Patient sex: M
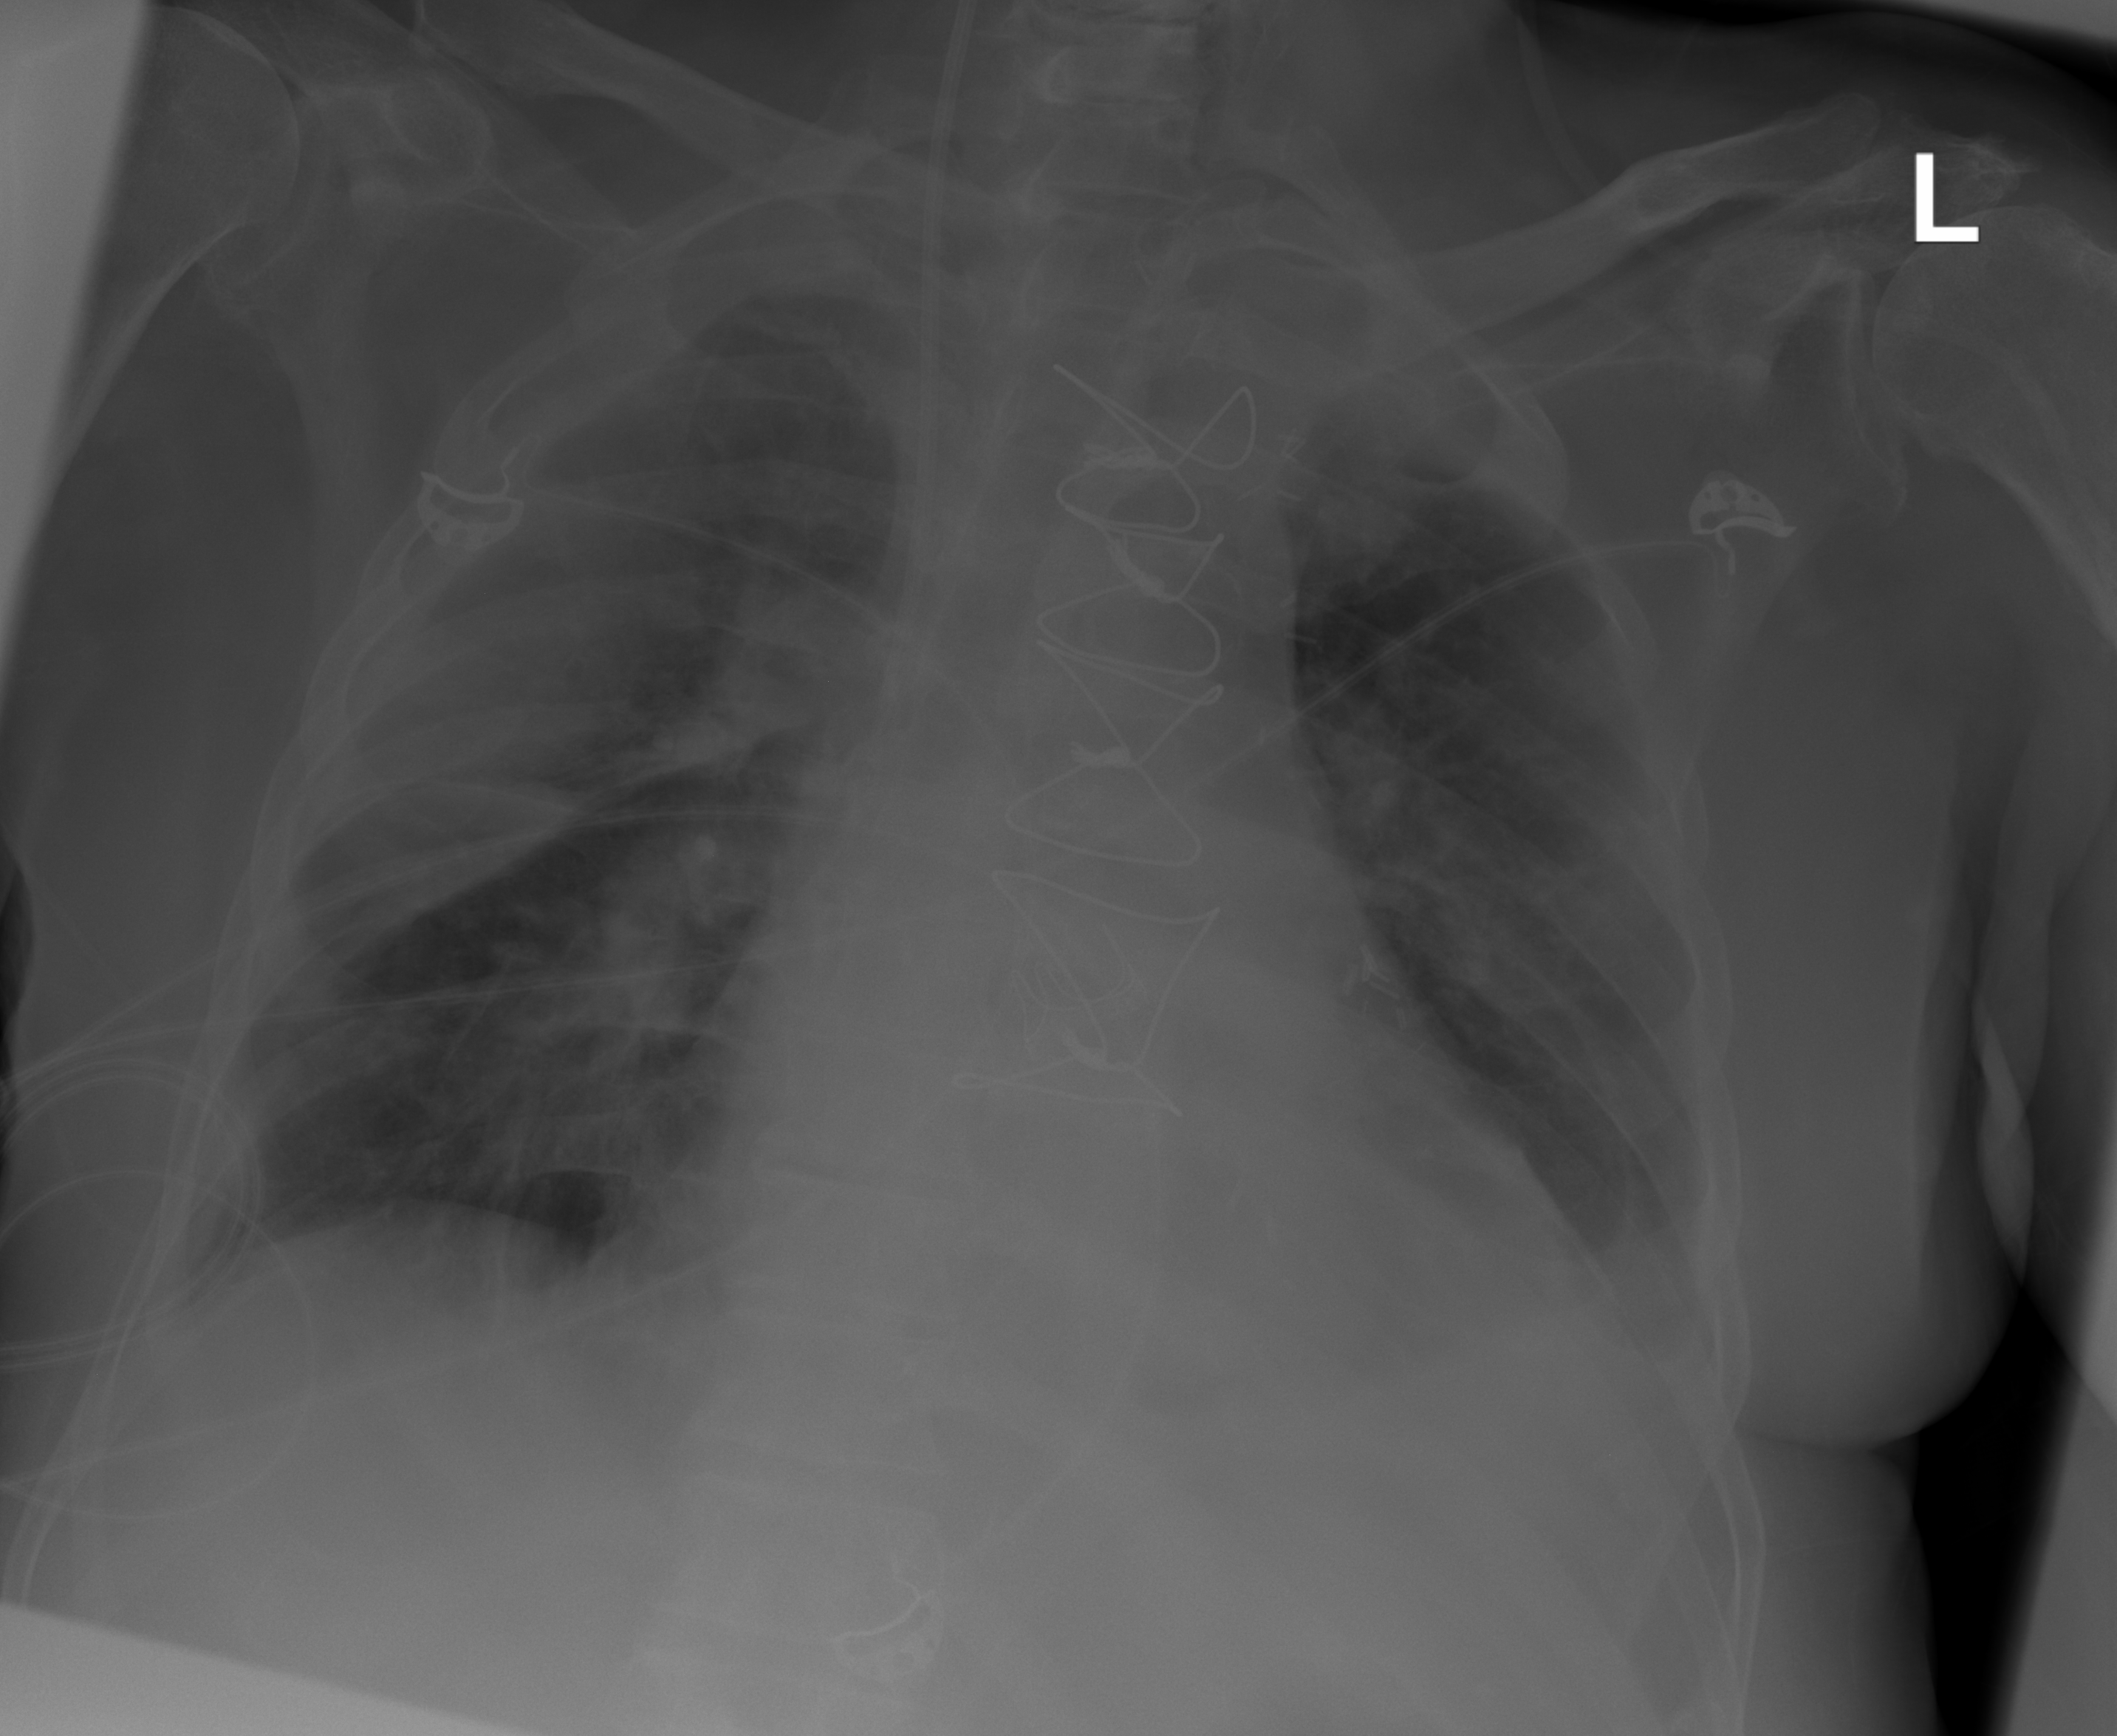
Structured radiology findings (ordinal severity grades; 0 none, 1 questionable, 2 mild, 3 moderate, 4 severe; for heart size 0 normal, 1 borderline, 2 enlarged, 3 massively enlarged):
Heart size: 2
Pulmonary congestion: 0
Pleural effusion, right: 2
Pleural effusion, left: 2
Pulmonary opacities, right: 0
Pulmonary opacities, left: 0
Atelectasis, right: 0
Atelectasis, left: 0